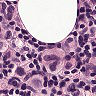
Metastatic tissue present: yes